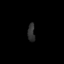
Tissue: skin
Cell type: Epithelial cells
Senescence score: 0.1546
Nuclear area (px): 128
Mean DAPI intensity: 46.086